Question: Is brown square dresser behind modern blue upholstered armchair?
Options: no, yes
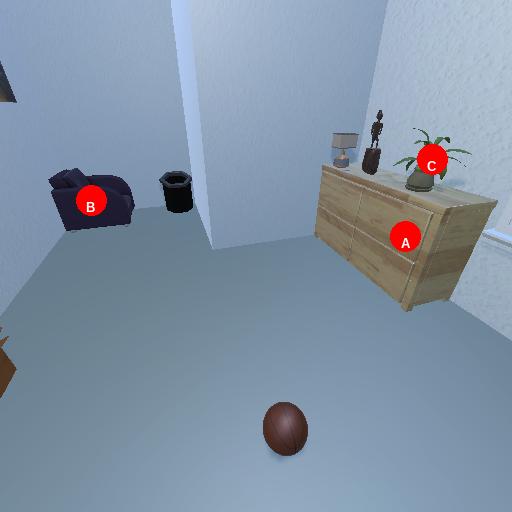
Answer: no